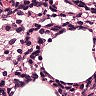
Metastatic tissue present: no